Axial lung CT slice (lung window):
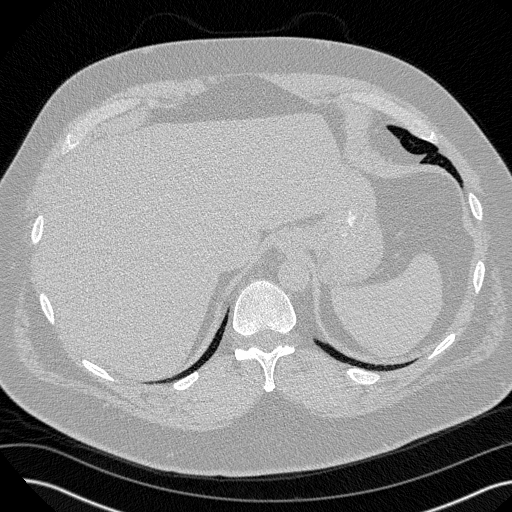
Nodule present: no